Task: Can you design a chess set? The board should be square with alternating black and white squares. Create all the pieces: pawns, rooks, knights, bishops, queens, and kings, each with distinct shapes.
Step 3026:
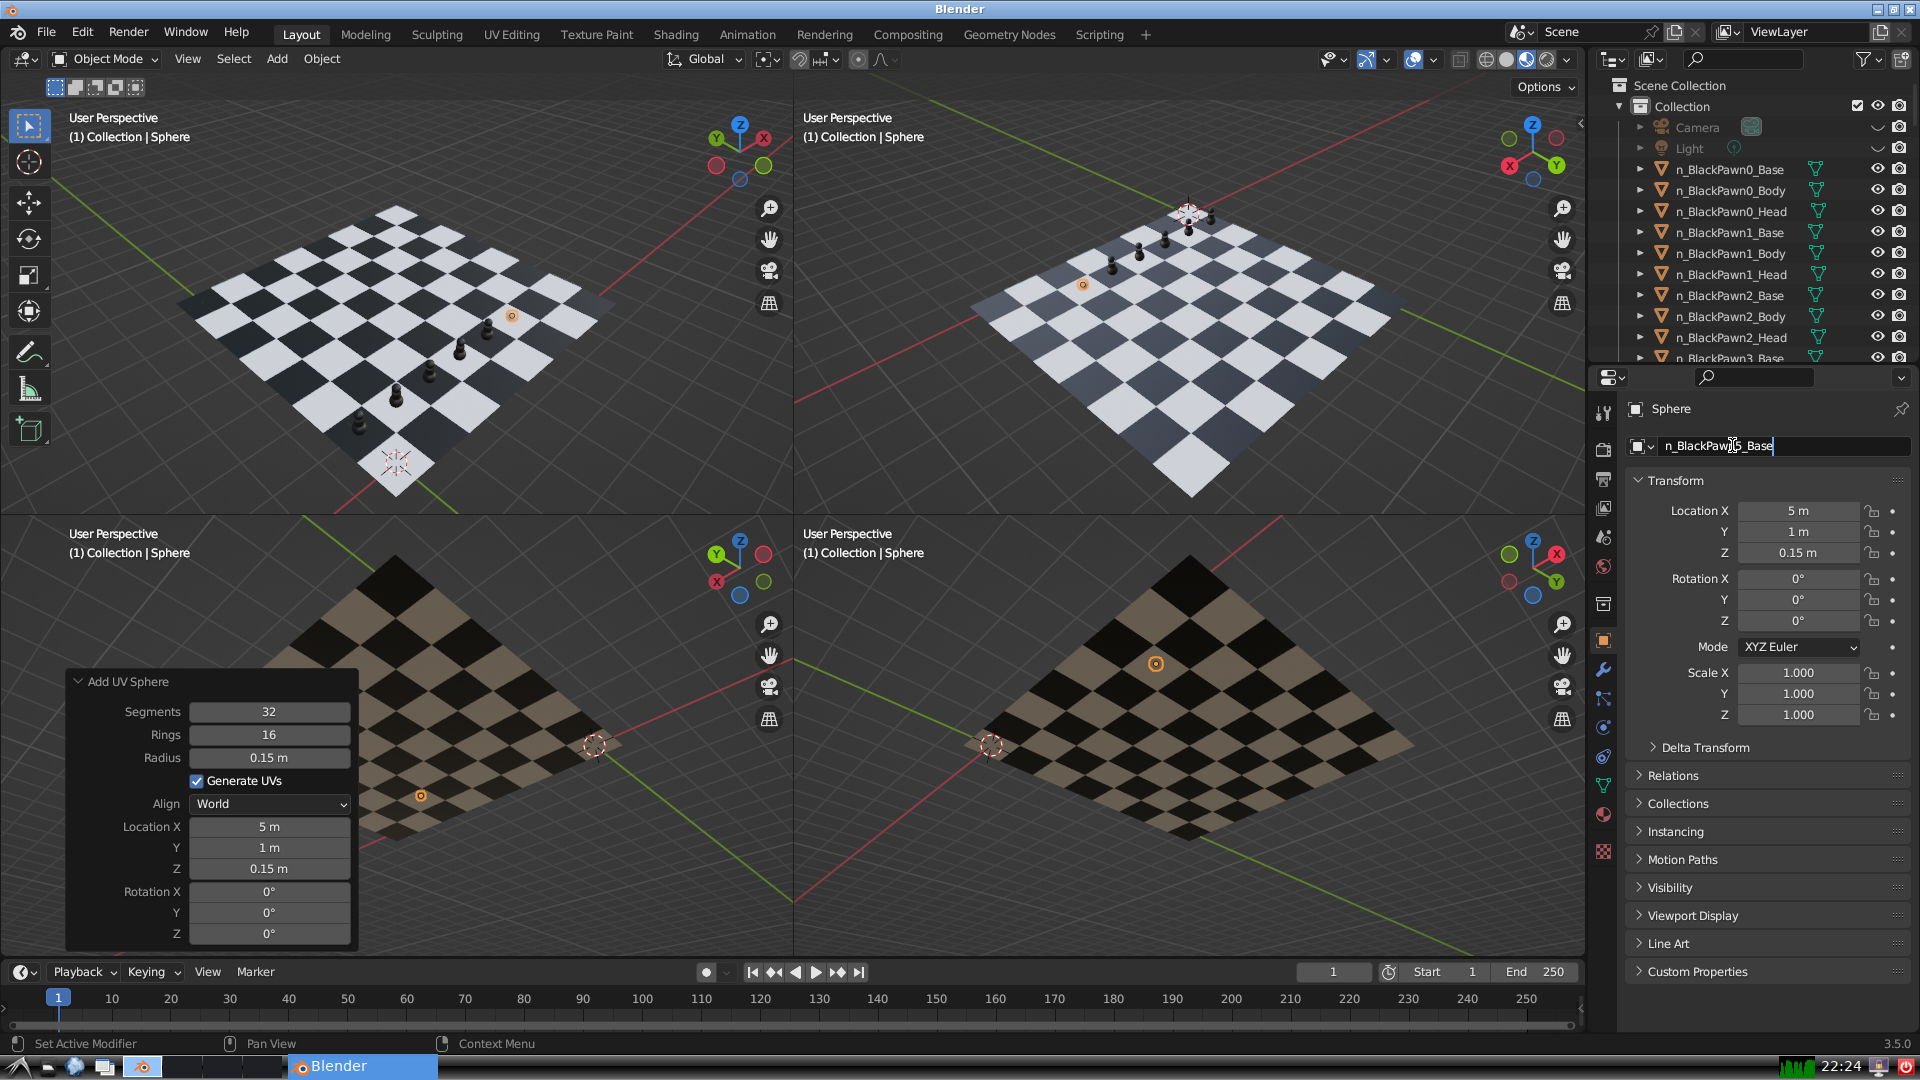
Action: {"key_press": ['Return']}